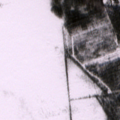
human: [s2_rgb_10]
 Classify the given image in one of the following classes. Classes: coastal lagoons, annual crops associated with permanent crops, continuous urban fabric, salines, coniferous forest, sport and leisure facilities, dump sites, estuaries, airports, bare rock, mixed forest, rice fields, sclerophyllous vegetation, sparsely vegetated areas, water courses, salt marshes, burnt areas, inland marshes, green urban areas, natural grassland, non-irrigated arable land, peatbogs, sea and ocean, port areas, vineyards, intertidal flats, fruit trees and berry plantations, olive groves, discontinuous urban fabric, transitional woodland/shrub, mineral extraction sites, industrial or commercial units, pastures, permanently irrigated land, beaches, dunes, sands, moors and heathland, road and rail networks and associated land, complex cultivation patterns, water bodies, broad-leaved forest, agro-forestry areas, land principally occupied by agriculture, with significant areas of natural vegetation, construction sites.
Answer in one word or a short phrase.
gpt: coniferous forest, mixed forest, transitional woodland/shrub, peatbogs